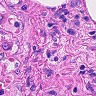
Metastatic tissue present: no